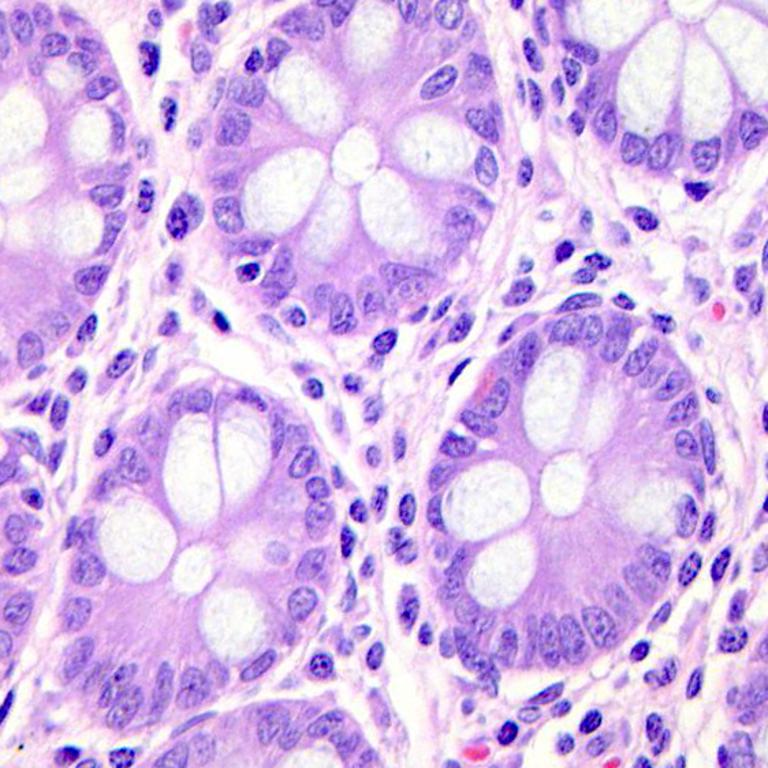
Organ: colon
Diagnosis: benign